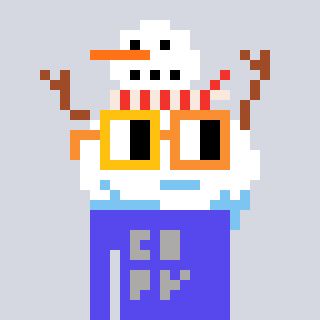
a pixel art character with square yellow and orange glasses, a snowman-shaped head and a computerblue-colored body on a cool background